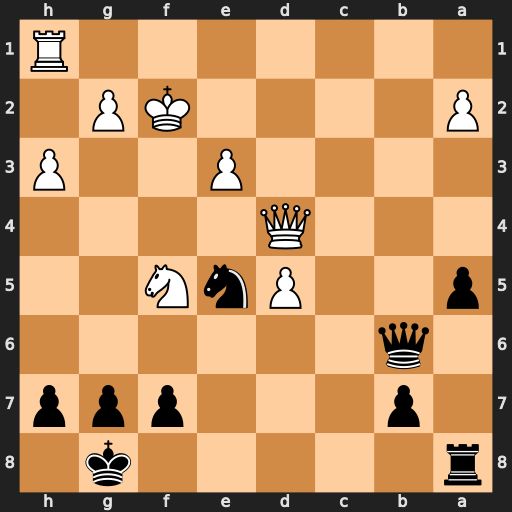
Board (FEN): r5k1/1p3ppp/1q6/p2PnN2/3Q4/4P2P/P4KP1/7R
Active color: b
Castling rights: -
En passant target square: -
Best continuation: Qf6 g4 g6 Kg2 gxf5